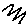
Label: zigzag